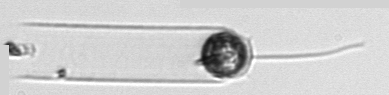
Label: Ditylum_brightwellii